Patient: sex F, age 46
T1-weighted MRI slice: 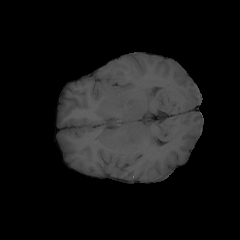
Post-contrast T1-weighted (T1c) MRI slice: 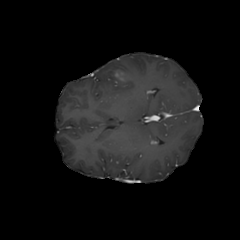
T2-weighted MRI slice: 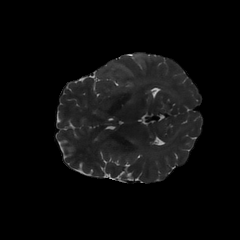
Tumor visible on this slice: yes
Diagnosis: Glioblastoma, IDH-wildtype
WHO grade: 4